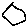
Label: hexagon